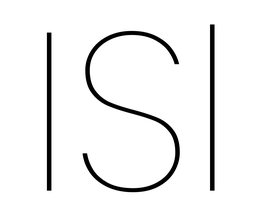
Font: Poppins-Thin